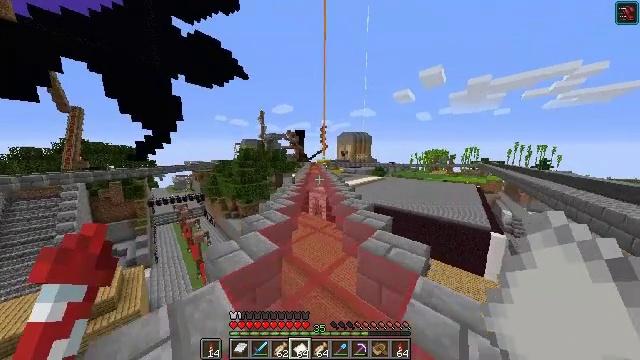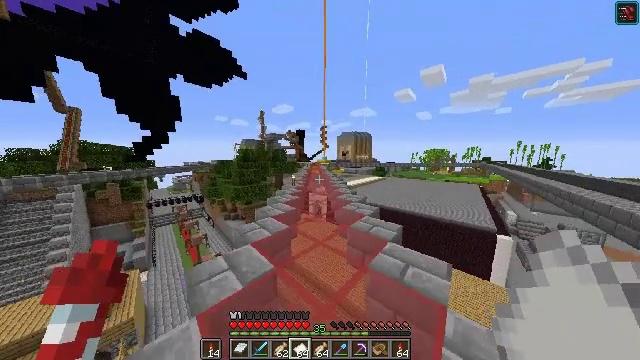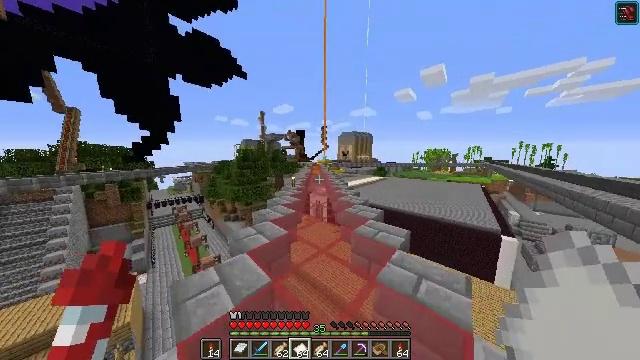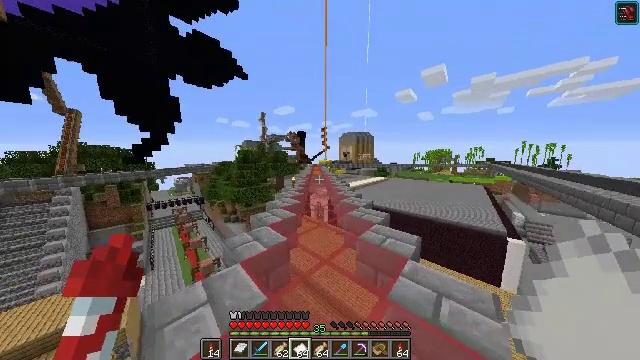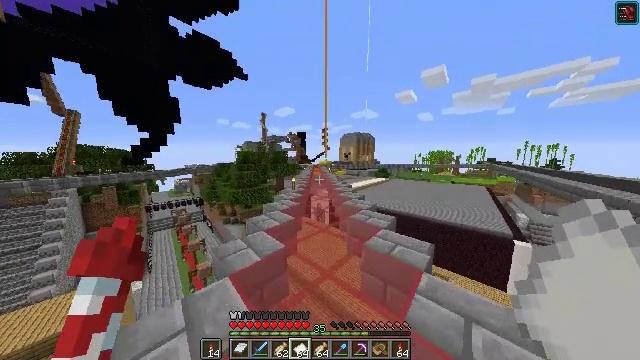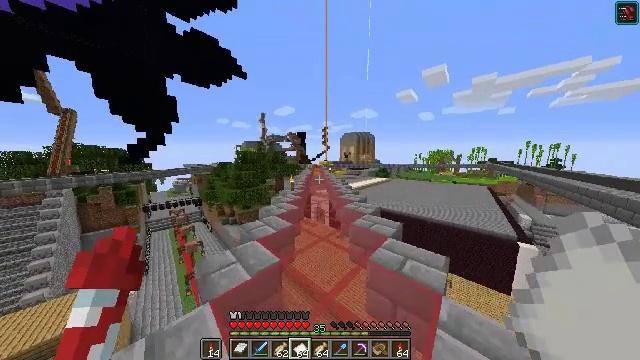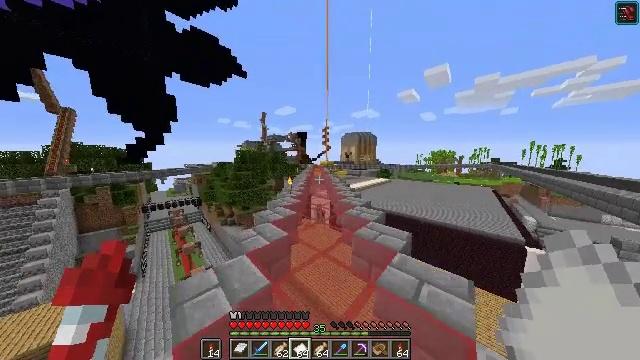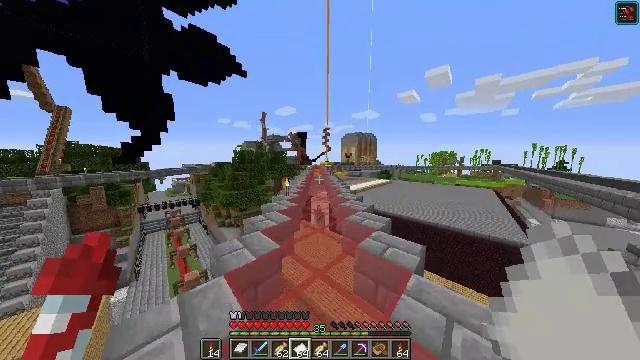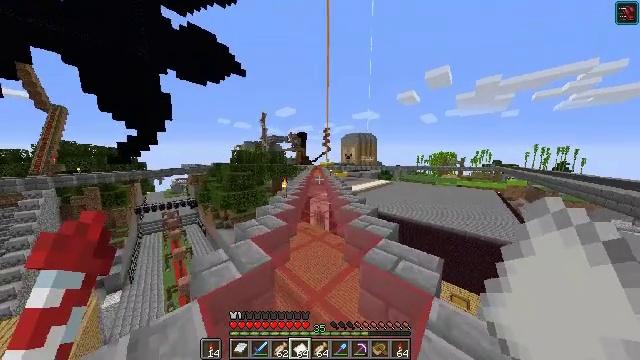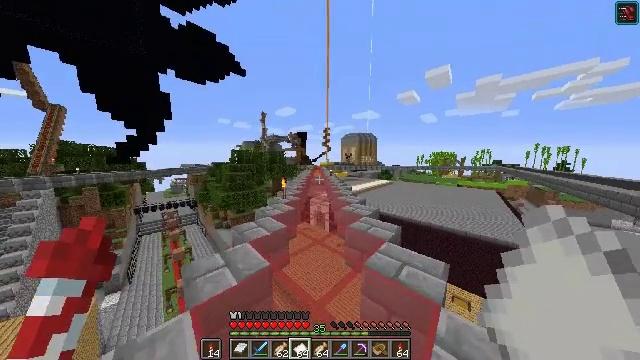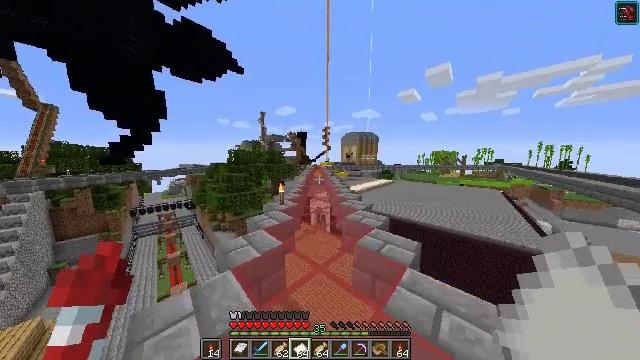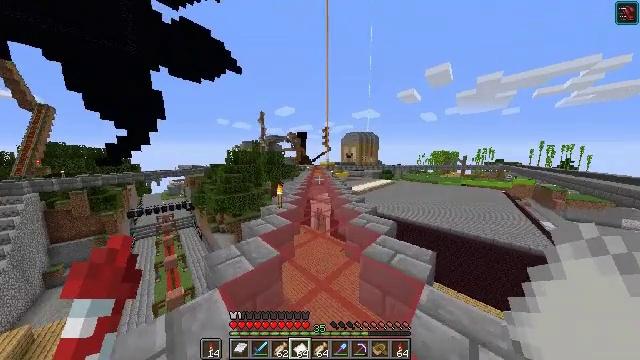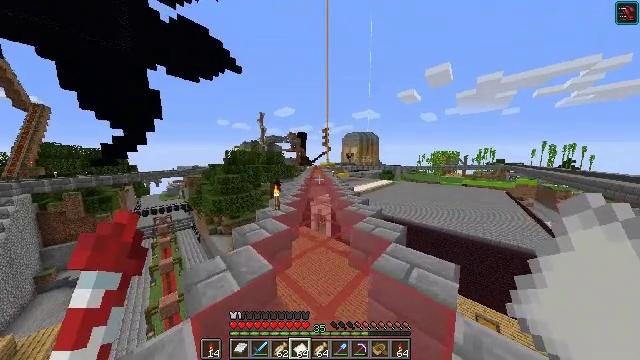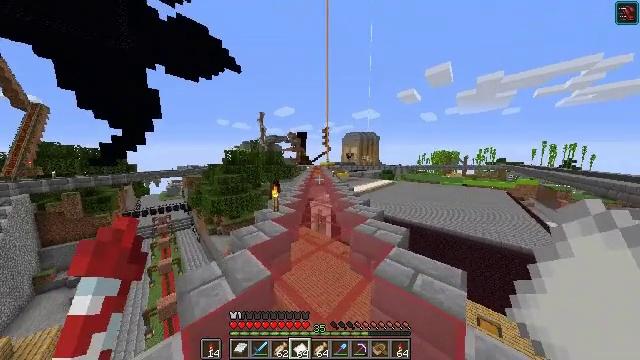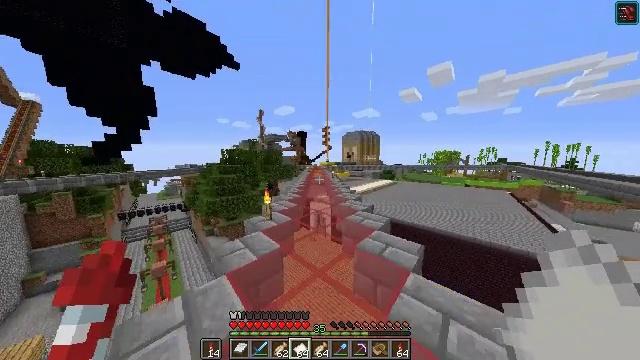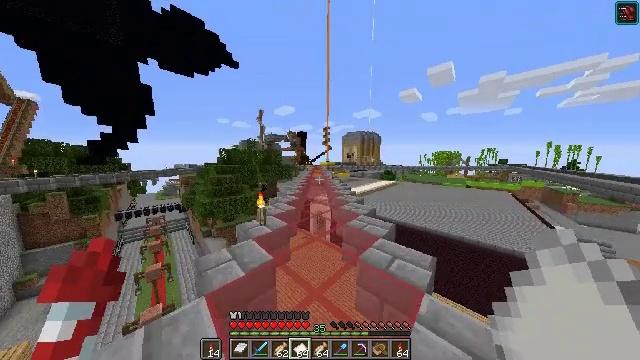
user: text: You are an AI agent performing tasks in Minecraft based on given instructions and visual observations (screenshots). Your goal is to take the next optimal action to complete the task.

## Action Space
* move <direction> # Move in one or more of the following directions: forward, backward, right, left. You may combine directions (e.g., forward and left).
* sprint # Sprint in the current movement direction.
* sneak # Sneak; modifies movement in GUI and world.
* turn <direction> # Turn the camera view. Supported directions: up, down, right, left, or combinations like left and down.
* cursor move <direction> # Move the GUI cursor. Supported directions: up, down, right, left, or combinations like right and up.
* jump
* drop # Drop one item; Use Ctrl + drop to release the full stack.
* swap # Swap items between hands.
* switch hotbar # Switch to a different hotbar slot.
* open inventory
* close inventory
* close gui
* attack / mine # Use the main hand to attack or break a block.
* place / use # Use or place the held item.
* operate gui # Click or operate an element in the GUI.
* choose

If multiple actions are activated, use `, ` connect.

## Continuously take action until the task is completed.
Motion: motion action
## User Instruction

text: Use paper and a compass to craft a map.
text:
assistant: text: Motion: move forward
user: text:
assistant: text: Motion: move forward
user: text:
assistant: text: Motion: move forward
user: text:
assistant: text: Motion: move forward
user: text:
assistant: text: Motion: move forward
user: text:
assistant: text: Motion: move forward
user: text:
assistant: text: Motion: move forward
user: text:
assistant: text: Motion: move forward
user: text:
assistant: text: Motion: move forward
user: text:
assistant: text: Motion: move forward
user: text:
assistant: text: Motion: move forward
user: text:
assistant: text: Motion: move forward
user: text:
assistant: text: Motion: move forward
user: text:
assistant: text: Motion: move forward
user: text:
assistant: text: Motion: move forward
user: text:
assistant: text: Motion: move forward, jump
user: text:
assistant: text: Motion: move forward, jump
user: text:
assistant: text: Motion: move forward, jump
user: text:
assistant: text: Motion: move forward, jump
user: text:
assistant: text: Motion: move forward, jump
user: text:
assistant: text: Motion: move forward, jump
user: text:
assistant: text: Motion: move forward, jump
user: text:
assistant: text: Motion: move forward, jump
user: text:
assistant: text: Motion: move forward, jump
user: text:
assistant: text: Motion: move forward and move left, jump
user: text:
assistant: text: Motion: move forward and move left, jump
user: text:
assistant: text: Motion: move forward, jump
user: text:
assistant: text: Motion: move forward, jump
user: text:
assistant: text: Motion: move forward, jump
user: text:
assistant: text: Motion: move forward, jump